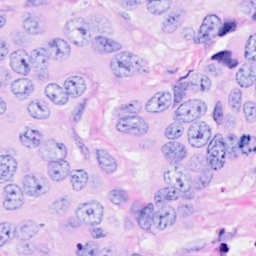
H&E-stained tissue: Breast